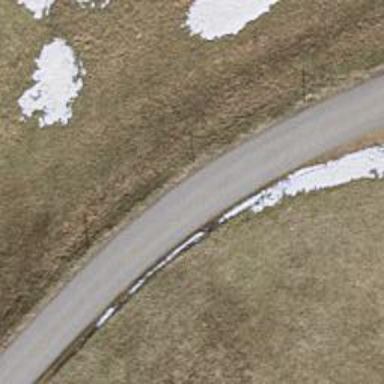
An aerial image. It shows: Unclassified road with paved surface.